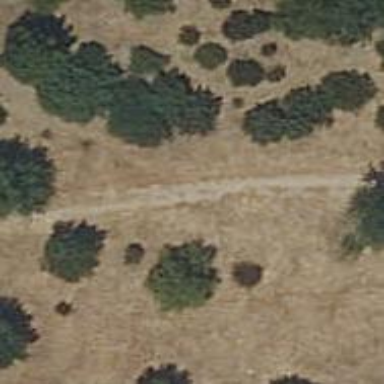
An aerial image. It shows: Dirt track road.